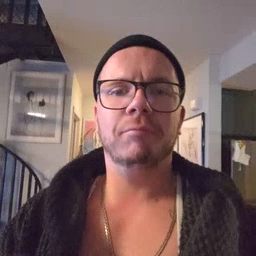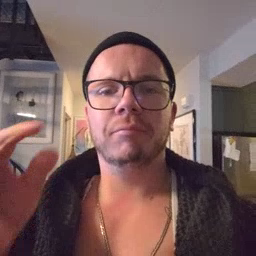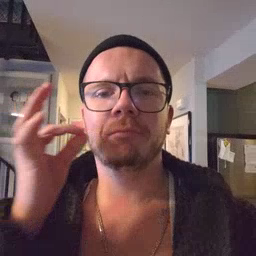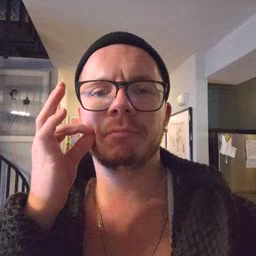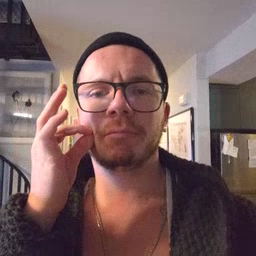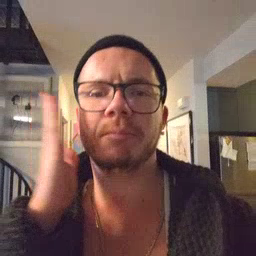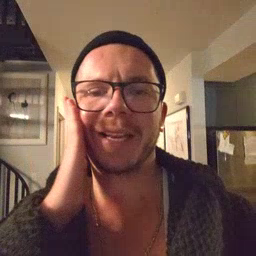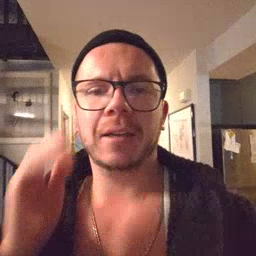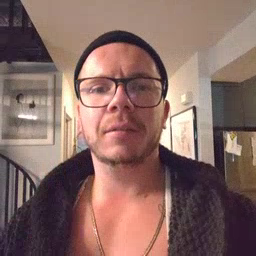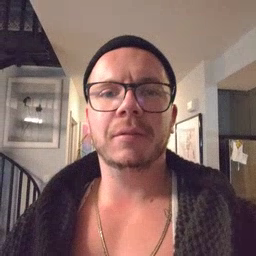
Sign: bee